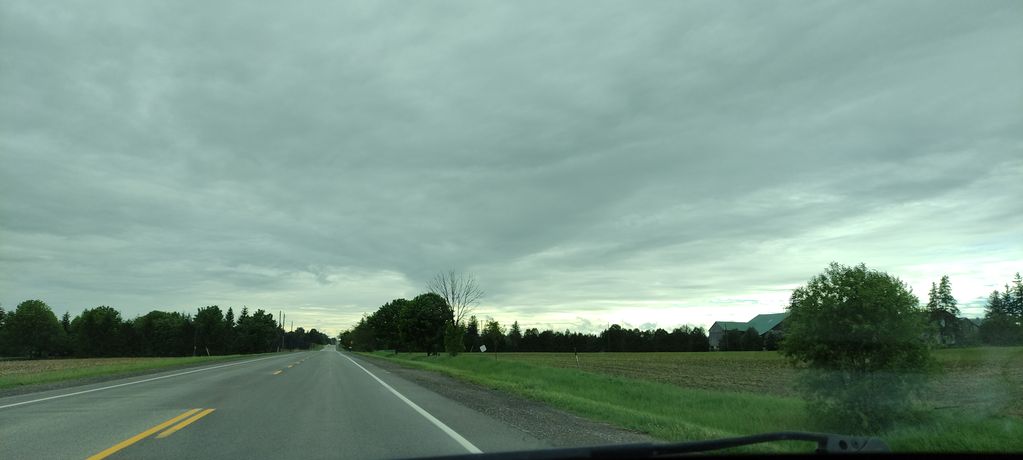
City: kitchener-waterloo